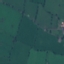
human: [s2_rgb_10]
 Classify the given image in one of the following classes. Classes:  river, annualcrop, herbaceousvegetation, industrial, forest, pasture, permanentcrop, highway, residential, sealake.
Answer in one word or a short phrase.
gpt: Pasture